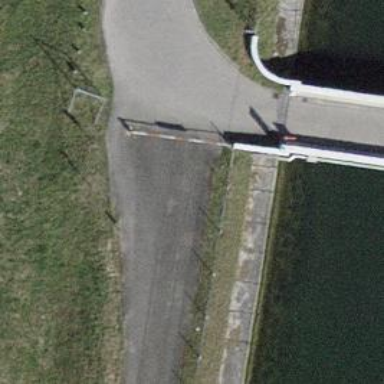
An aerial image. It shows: Lift gate barrier.